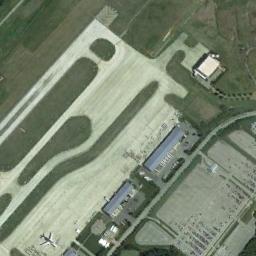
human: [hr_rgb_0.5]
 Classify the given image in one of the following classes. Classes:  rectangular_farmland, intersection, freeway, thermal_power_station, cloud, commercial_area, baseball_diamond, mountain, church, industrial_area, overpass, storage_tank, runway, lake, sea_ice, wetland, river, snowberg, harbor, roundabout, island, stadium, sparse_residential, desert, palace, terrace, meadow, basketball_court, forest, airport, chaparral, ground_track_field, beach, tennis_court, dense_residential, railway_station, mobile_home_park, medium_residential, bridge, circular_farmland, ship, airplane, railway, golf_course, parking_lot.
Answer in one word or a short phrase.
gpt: airport